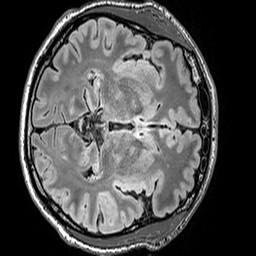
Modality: FLAIR
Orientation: axial
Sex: male
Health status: ill
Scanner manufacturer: siemens
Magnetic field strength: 3 T
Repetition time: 5 s
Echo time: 0.388 s